Field crop: tomato
Growth stage: 1
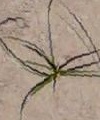
Species: cyperus